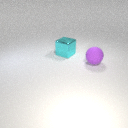
large purple rubber sphere in front of large cyan metal cube